Field crop: maize
Growth stage: 2
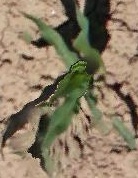
Species: maize